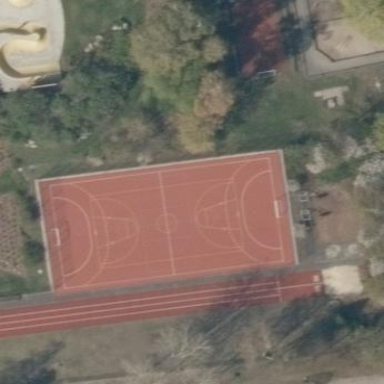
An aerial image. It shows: Multi-sport pitch with tartan surface for leisure activities.